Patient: sex M, age 64
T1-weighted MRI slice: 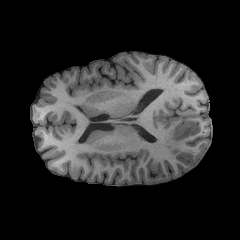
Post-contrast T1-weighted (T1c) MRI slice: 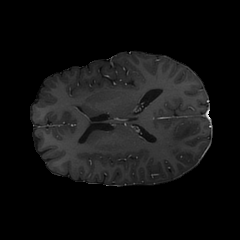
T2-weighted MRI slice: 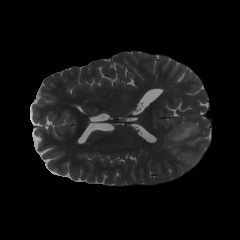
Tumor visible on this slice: yes
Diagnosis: Glioblastoma, IDH-wildtype
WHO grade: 4